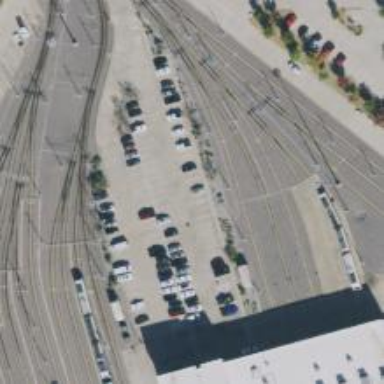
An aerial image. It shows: Light rail yard with electrified contact lines.